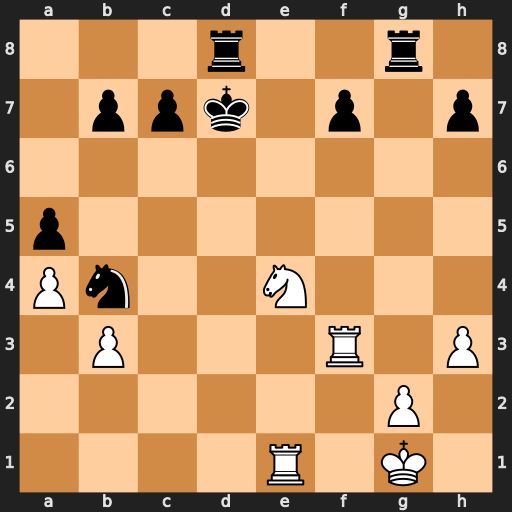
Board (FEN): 3r2r1/1ppk1p1p/8/p7/Pn2N3/1P3R1P/6P1/4R1K1
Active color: w
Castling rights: -
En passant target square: -
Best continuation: Nf6+ Kc8 Nxg8